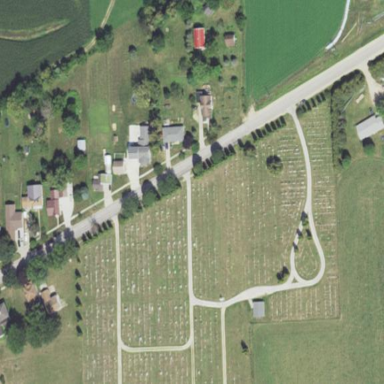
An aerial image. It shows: Cemetery.